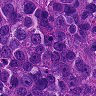
Metastatic tissue present: yes